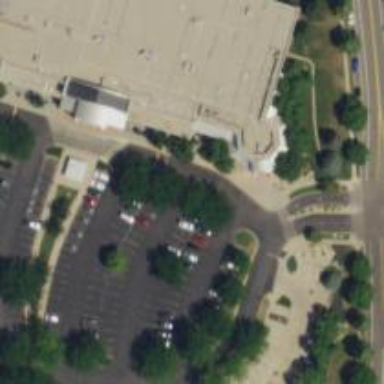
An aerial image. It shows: Healthcare center.